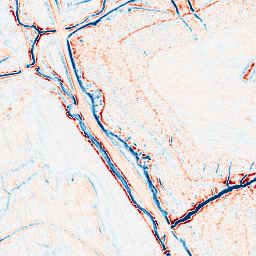
Category: edge_preserving
Decomposition family: bilateral
Decomposition parameters: d: 9
sigma_color: 75
sigma_space: 100
Upsampling method: quartic
Upsampling parameters: scale: 4
Upsampling scale: 4